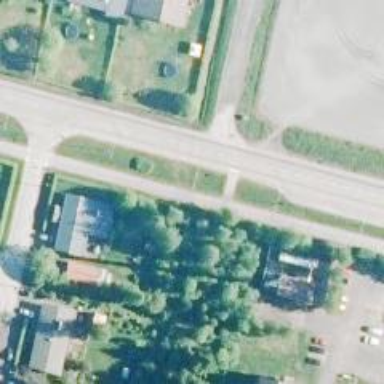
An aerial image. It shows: Cycleway.